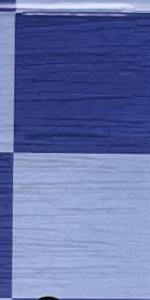
Label: Empty